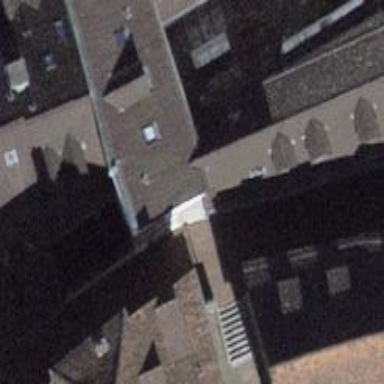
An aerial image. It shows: Building with tile roof.